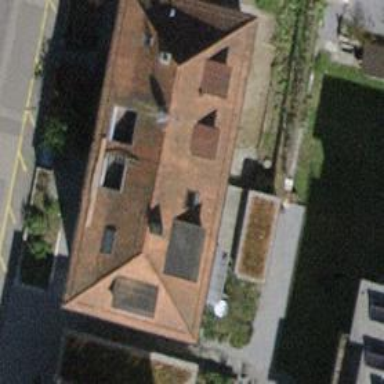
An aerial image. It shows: Hipped-roof building with apartments.